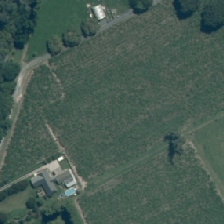
Land cover: shortrotation_cropland